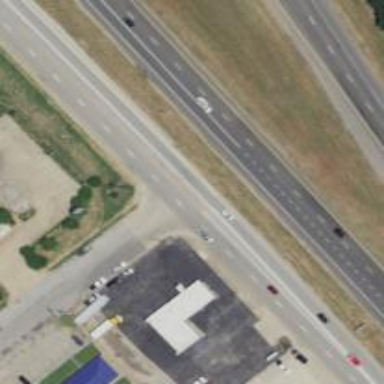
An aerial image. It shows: Secondary road with frontage road alongside.